Question: I want to resize 'content' within a 'button' so that when I "resize" my window, 'buttons' also gets resized but size of 'content' within 'button' remains unchanged?
What should I do in order to make contents resized WRT button size.
Thanks, Faisal
PS: I am using layout in .

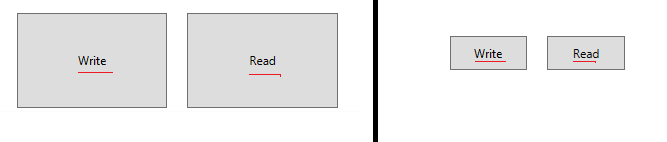
Answer: The easiest way that I can think of you doing that is for you to use a <URL> element inside your 'Button's:
'''
<Button>
<ViewBox>
<!--Your Button content-->
</ViewBox>
</Button>
'''